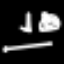
Label: angel